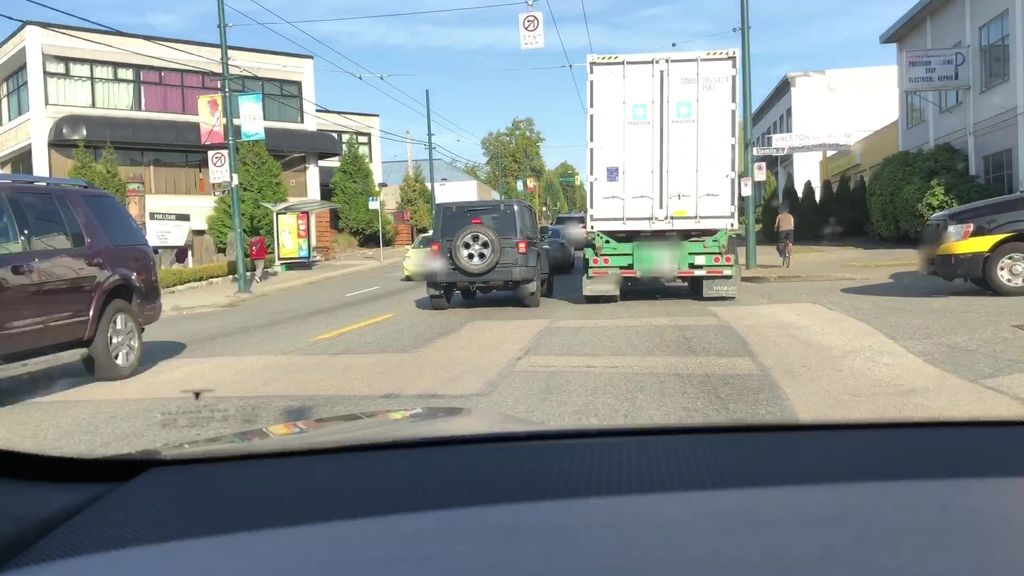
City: vancouver